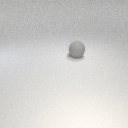
large gray rubber sphere